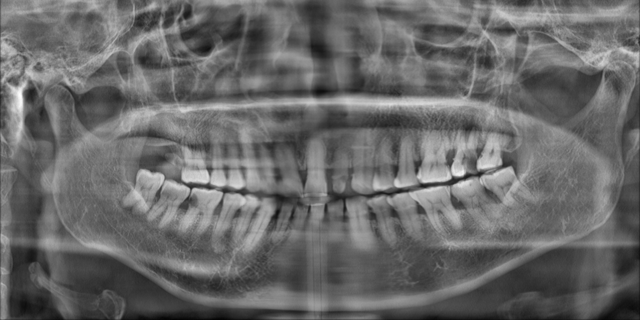
adult